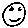
Label: smiley face